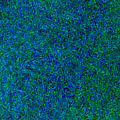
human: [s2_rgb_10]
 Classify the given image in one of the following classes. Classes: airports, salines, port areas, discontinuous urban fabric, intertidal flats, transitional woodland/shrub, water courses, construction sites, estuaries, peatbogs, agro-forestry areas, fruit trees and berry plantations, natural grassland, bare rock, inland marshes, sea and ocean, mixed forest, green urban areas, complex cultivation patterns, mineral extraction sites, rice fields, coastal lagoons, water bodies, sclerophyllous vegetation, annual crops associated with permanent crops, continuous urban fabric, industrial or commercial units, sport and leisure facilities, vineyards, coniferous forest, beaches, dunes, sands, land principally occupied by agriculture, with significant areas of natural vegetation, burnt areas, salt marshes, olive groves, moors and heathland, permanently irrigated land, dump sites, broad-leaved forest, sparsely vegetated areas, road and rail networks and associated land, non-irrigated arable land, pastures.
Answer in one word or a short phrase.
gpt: sea and ocean